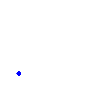
Particle: pion